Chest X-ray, PA view. Patient: 32 years old, sex M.
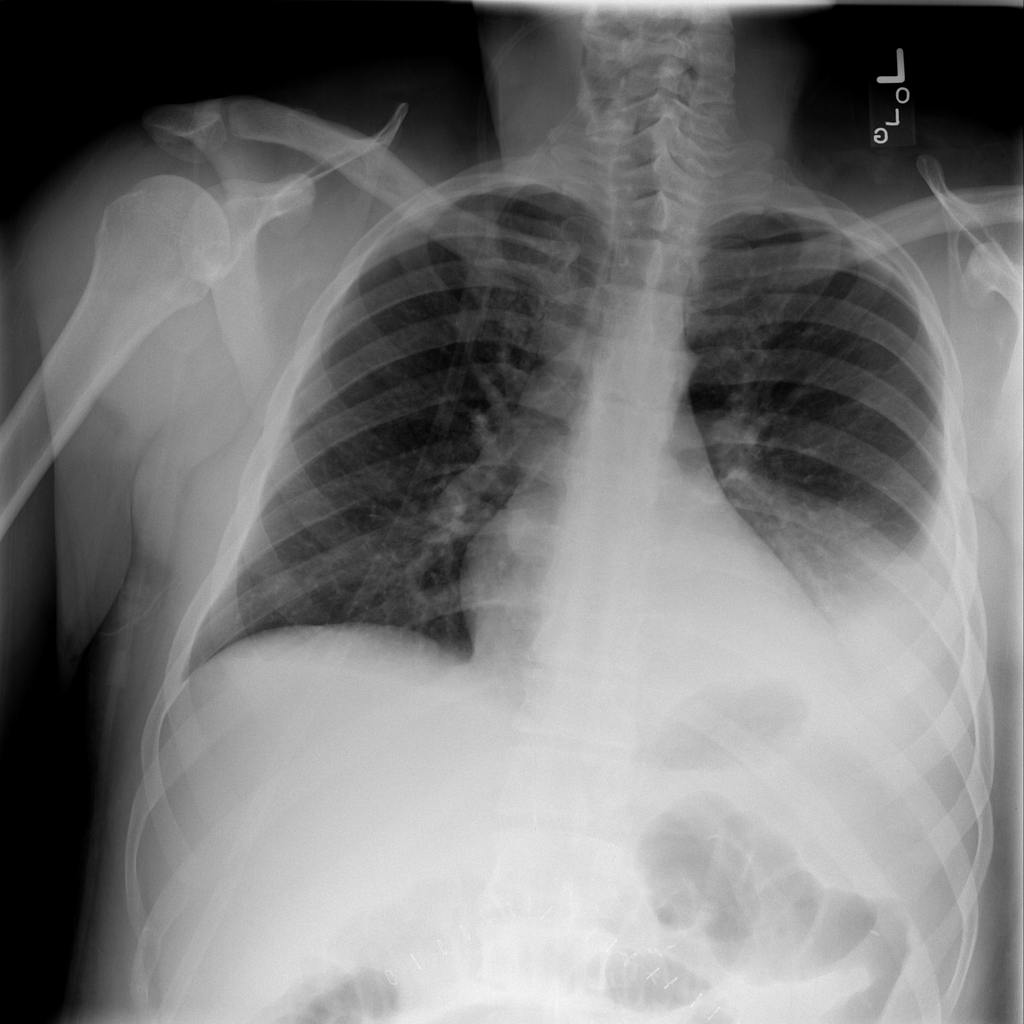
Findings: Atelectasis, Effusion, Infiltration